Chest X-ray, AP view. Patient: 59 years old, sex F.
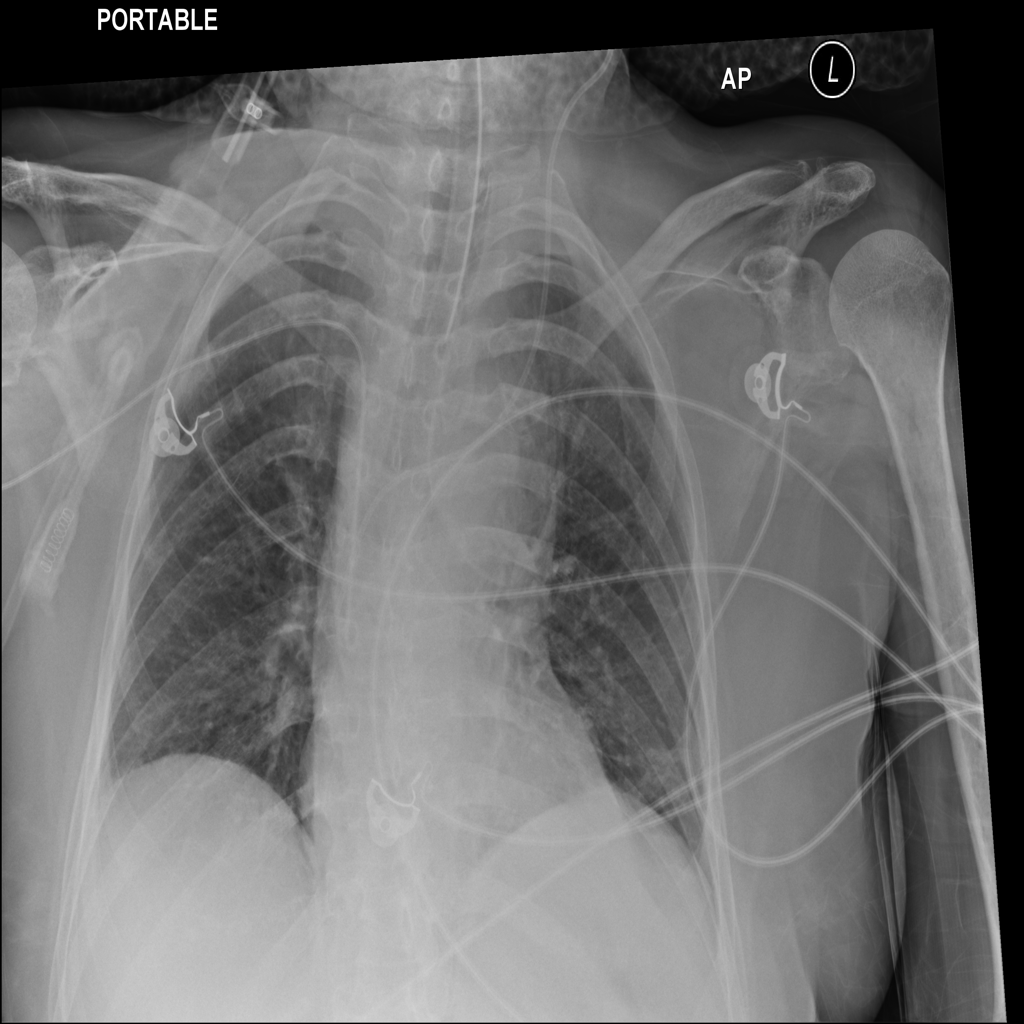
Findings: No Finding